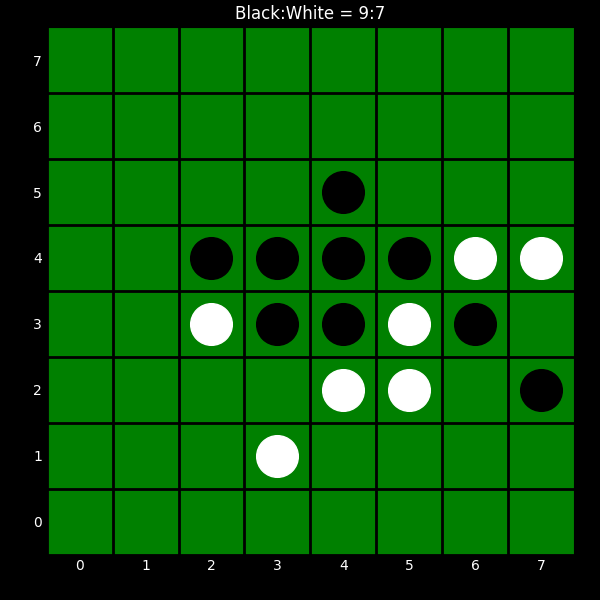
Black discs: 9
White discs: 7